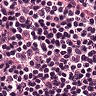
Metastatic tissue present: no